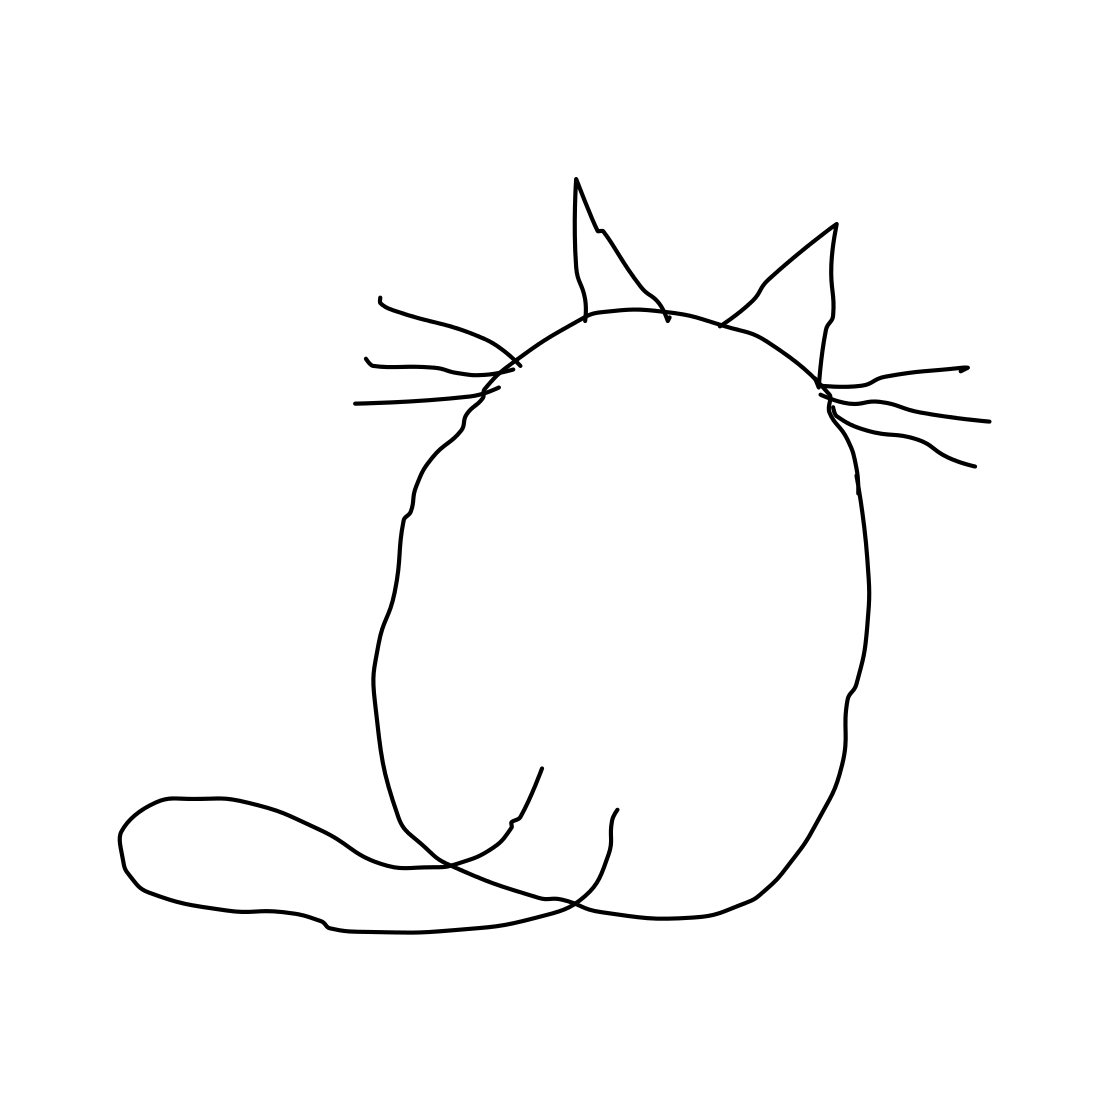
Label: cat